Breast ultrasound image
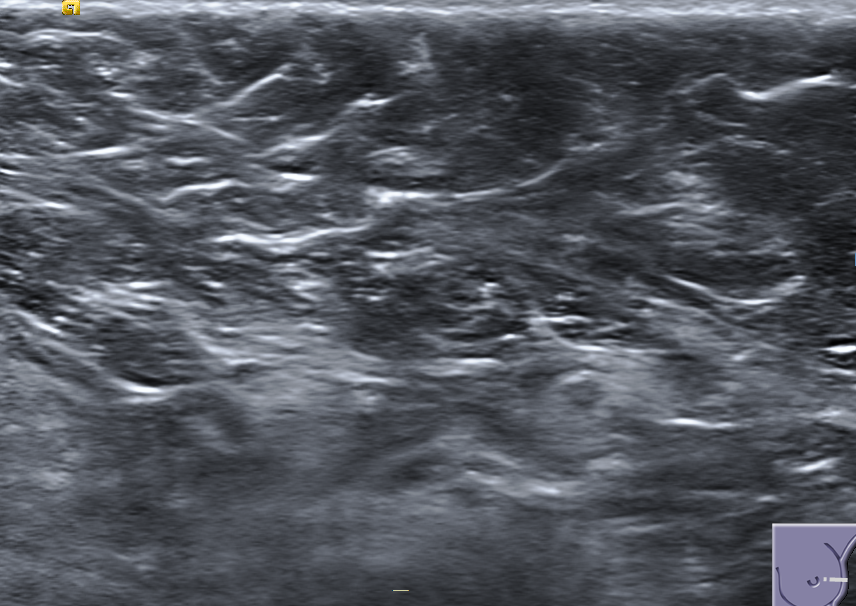
Diagnosis: normal